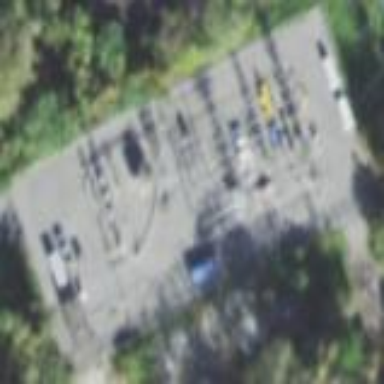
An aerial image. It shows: Power substation.